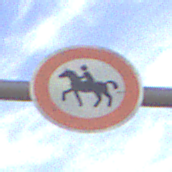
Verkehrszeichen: VerbotReiter
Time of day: MorningAfternoon
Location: Outdoor (Suburban)
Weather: PartlyCloudy
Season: NotSpecified
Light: Natural